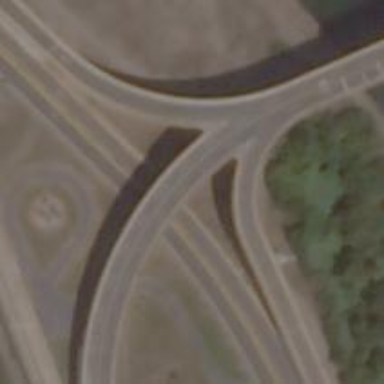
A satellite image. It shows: Unclassified road on bridge.